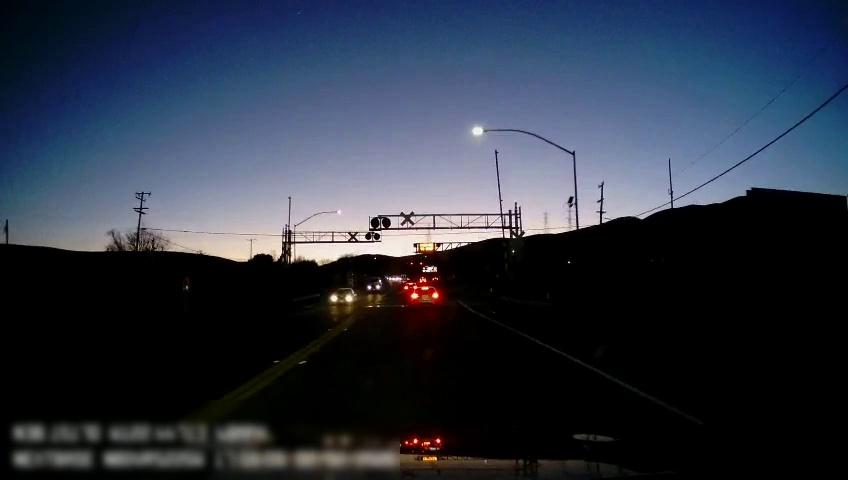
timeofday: Dusk/Dawn/Twilight
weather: Other
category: Drivable Space
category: Vehicles | Car
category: Vehicles | Van
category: Vehicles | SUV
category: Vehicles | Car
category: Lanes | Current Lane
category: Lanes | Opposite Lane
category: Lanes | Current Lane
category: Traffic | Signs
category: Traffic | Signs
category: Traffic | Signs
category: Traffic | Lights
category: Traffic | Lights